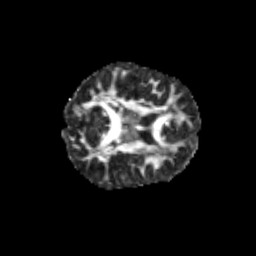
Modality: FA
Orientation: axial
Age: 12
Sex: female
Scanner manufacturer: siemens
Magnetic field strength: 3 T
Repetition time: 3.8 s
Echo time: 0.07 s